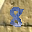
Label: 8